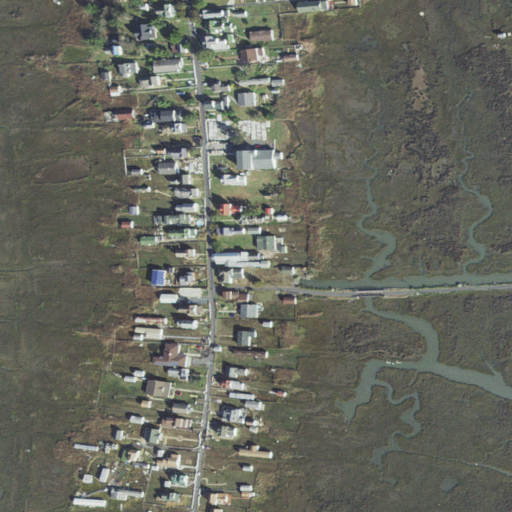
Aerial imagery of ridge(s) in Virginia named Main Ridge containing herbaceous wetlands, low intensity development, medium intensity development, open development, and open water